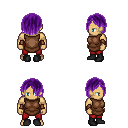
a pixel art fantasy rpg character, male body template, human, tanned skin, brown tunic, red pants, purple bangs hairstyle, cloth bracers, black shoes, four views (front, back, left, right), 2x2 character sprite sheet, small pixel art, hard edges, no anti-aliasing